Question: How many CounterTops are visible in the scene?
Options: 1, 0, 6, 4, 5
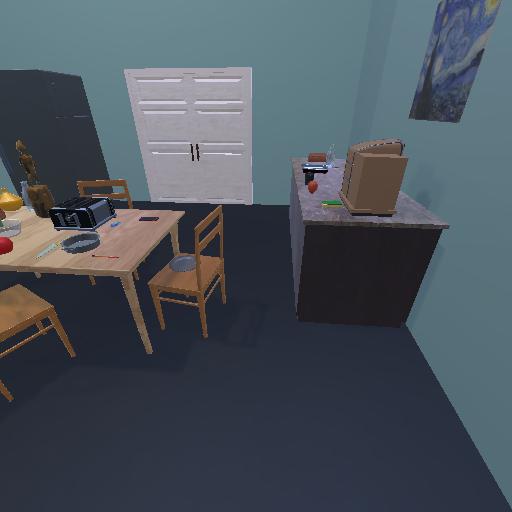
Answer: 1